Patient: sex F, age 63
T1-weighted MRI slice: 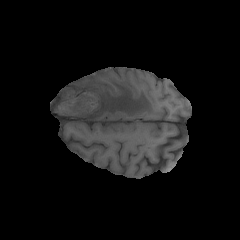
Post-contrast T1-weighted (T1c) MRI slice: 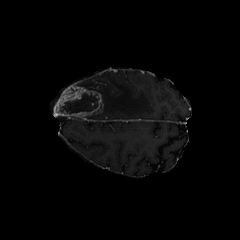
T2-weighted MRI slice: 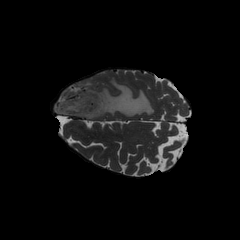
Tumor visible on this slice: yes
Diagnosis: Glioblastoma, IDH-wildtype
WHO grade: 4